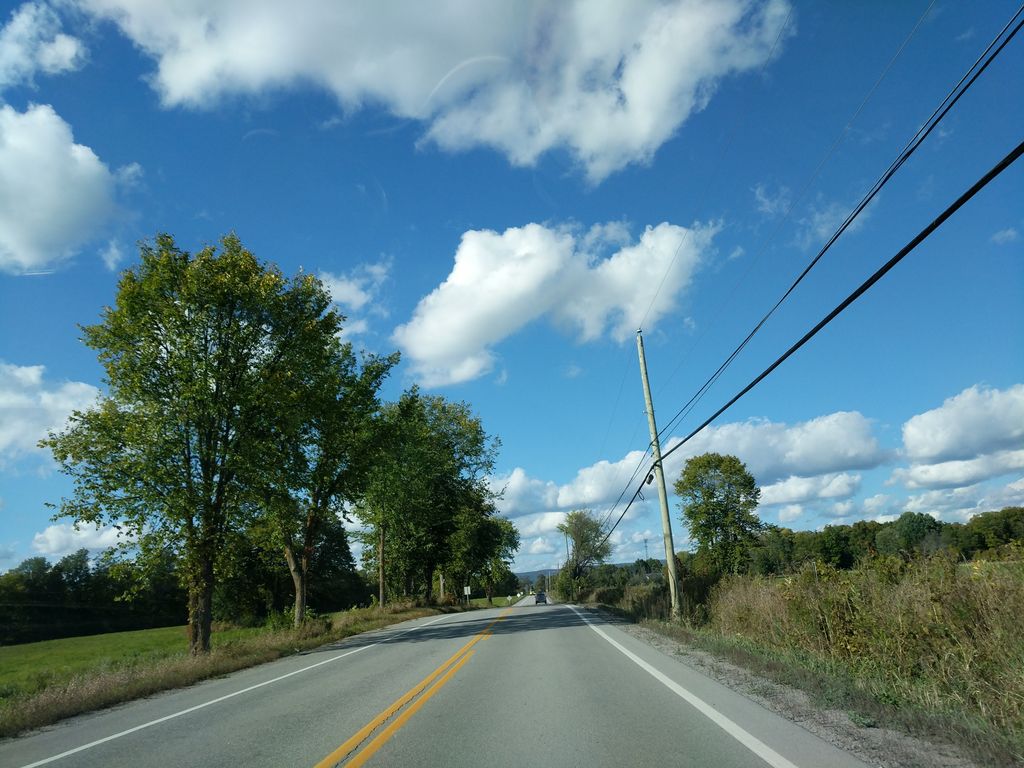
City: ottawa-gatineau